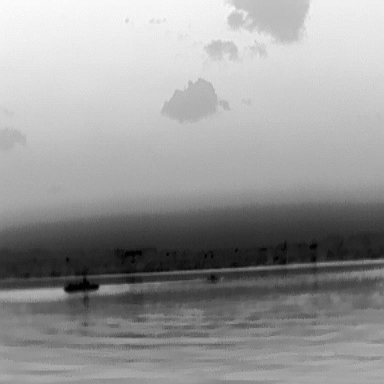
There are two objects shown in the infrared image, including a warship, and a canoe.